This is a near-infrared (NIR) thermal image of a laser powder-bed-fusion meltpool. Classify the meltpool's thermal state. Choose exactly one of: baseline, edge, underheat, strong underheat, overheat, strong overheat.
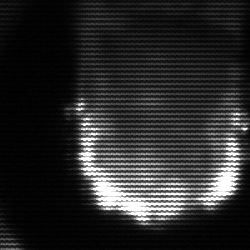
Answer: baseline